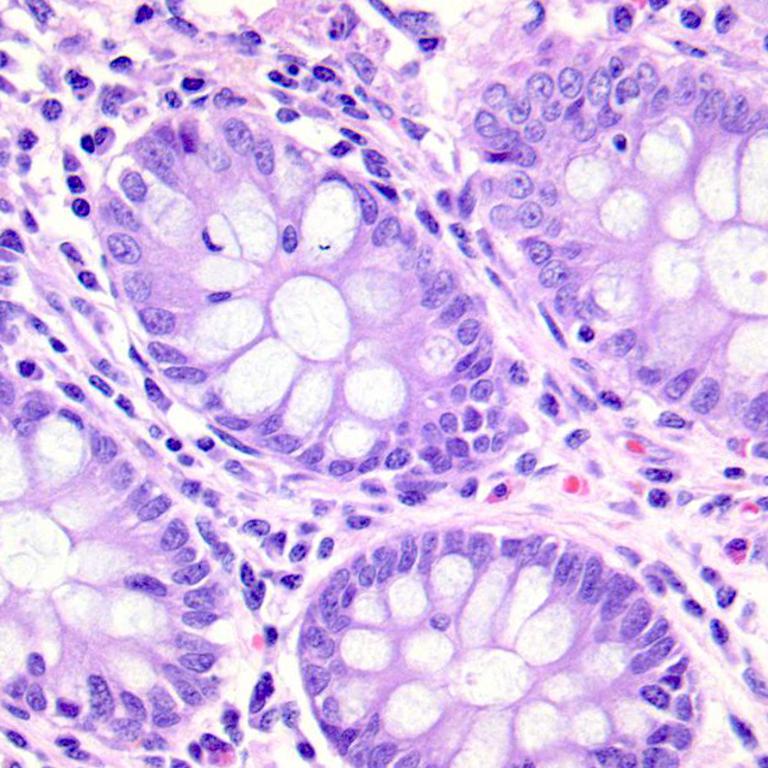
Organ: colon
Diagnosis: benign